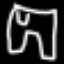
Label: pants